Current action and preconditions to check: path_clear

Your task: For each precondition in the list above, predict whether it will hold at this action.

Consider the current scene as observed from the mobile robot's camera, and analyze the predicted future states of all dynamic agents (e.g., people, animals, vehicles, or any moving entities) within the NEXT SECOND.

IMPORTANT: Only answer "very likely" if you are absolutely certain—based on strong, clear evidence—that a dynamic agent will violate the precondition in the predicted future state. Do NOT answer "very likely" for unlikely, ambiguous, or low-probability risks.

Ask yourself for each precondition: Is there a high probability, with clear and convincing evidence, that the predicted future states of any dynamic agent will interfere with the predicted future state of the currently executing action within the NEXT SECOND, causing that precondition to fail?

Assess the risk level based on these predictions. Use "likely" or "very likely" if motions create a clear risk of interference.

Use "neutral" or "improbable" if agents are nearby but their predicted paths are clearly diverging or non-conflicting.

Failure Risk Categories: "very improbable", "improbable", "neutral", "likely", "very likely"

Answer Format: Output ONLY the probability_of_failure value from these categories: "very improbable", "improbable", "neutral", "likely", "very likely"

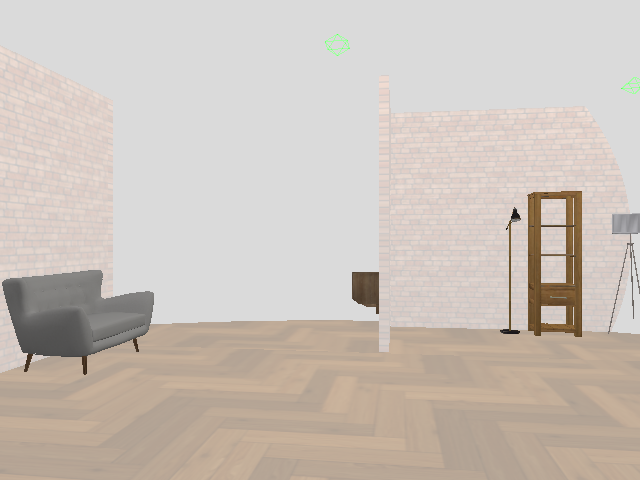

Answer: very improbable